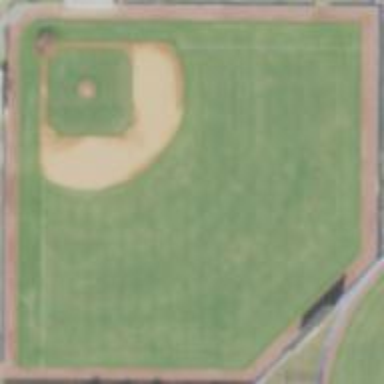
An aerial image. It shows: Baseball pitch for leisure land.